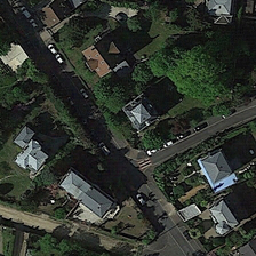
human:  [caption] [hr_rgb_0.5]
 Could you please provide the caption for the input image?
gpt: Architectural styles of medium type residential areas are similar.

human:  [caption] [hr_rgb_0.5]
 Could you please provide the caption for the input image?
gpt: The architectural styles of medium-sized residential areas are similar.

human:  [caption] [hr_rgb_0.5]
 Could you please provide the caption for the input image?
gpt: The styles of buildings in the average residential region are similar.

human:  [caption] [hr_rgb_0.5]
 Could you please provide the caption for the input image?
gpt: Medium sized residential areas have similar architectural styles.

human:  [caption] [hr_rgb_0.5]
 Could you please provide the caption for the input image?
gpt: THE BUILDINGS IN THE MIDDLE residential region are similar.